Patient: sex F, age 27
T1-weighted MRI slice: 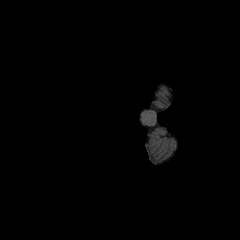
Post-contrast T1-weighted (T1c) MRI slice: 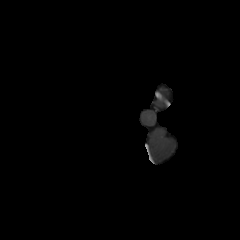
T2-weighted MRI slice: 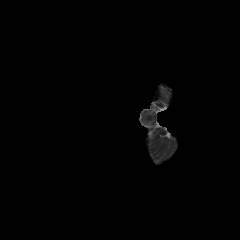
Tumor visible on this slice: no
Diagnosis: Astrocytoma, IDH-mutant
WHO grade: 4